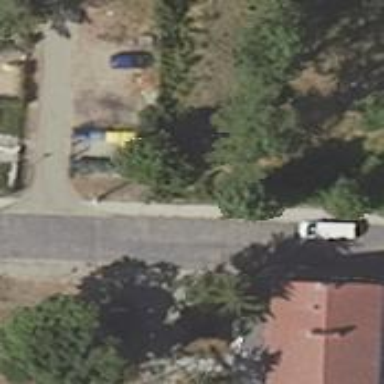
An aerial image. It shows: Residential road with sidewalks on both sides.